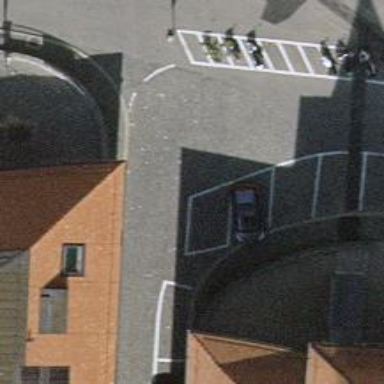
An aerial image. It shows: Living street with sett surface.